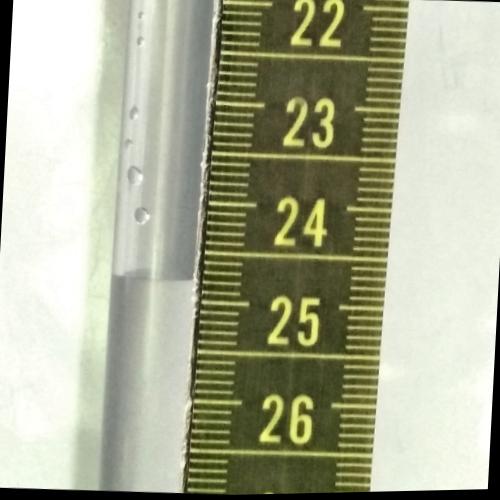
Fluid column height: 24.8 cm